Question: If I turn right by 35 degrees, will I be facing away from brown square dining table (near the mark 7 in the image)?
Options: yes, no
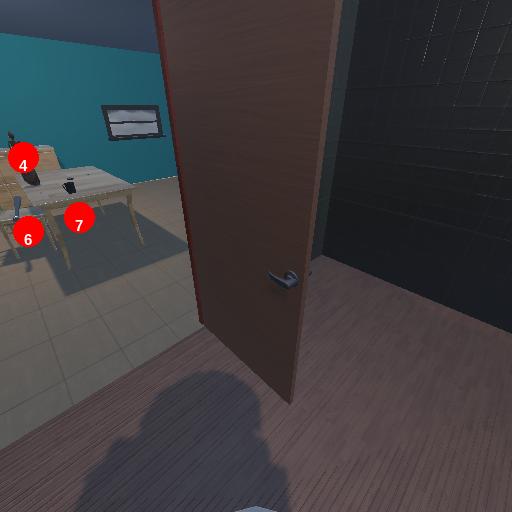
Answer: yes